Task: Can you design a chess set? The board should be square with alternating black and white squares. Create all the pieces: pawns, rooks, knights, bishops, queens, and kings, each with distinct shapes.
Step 341:
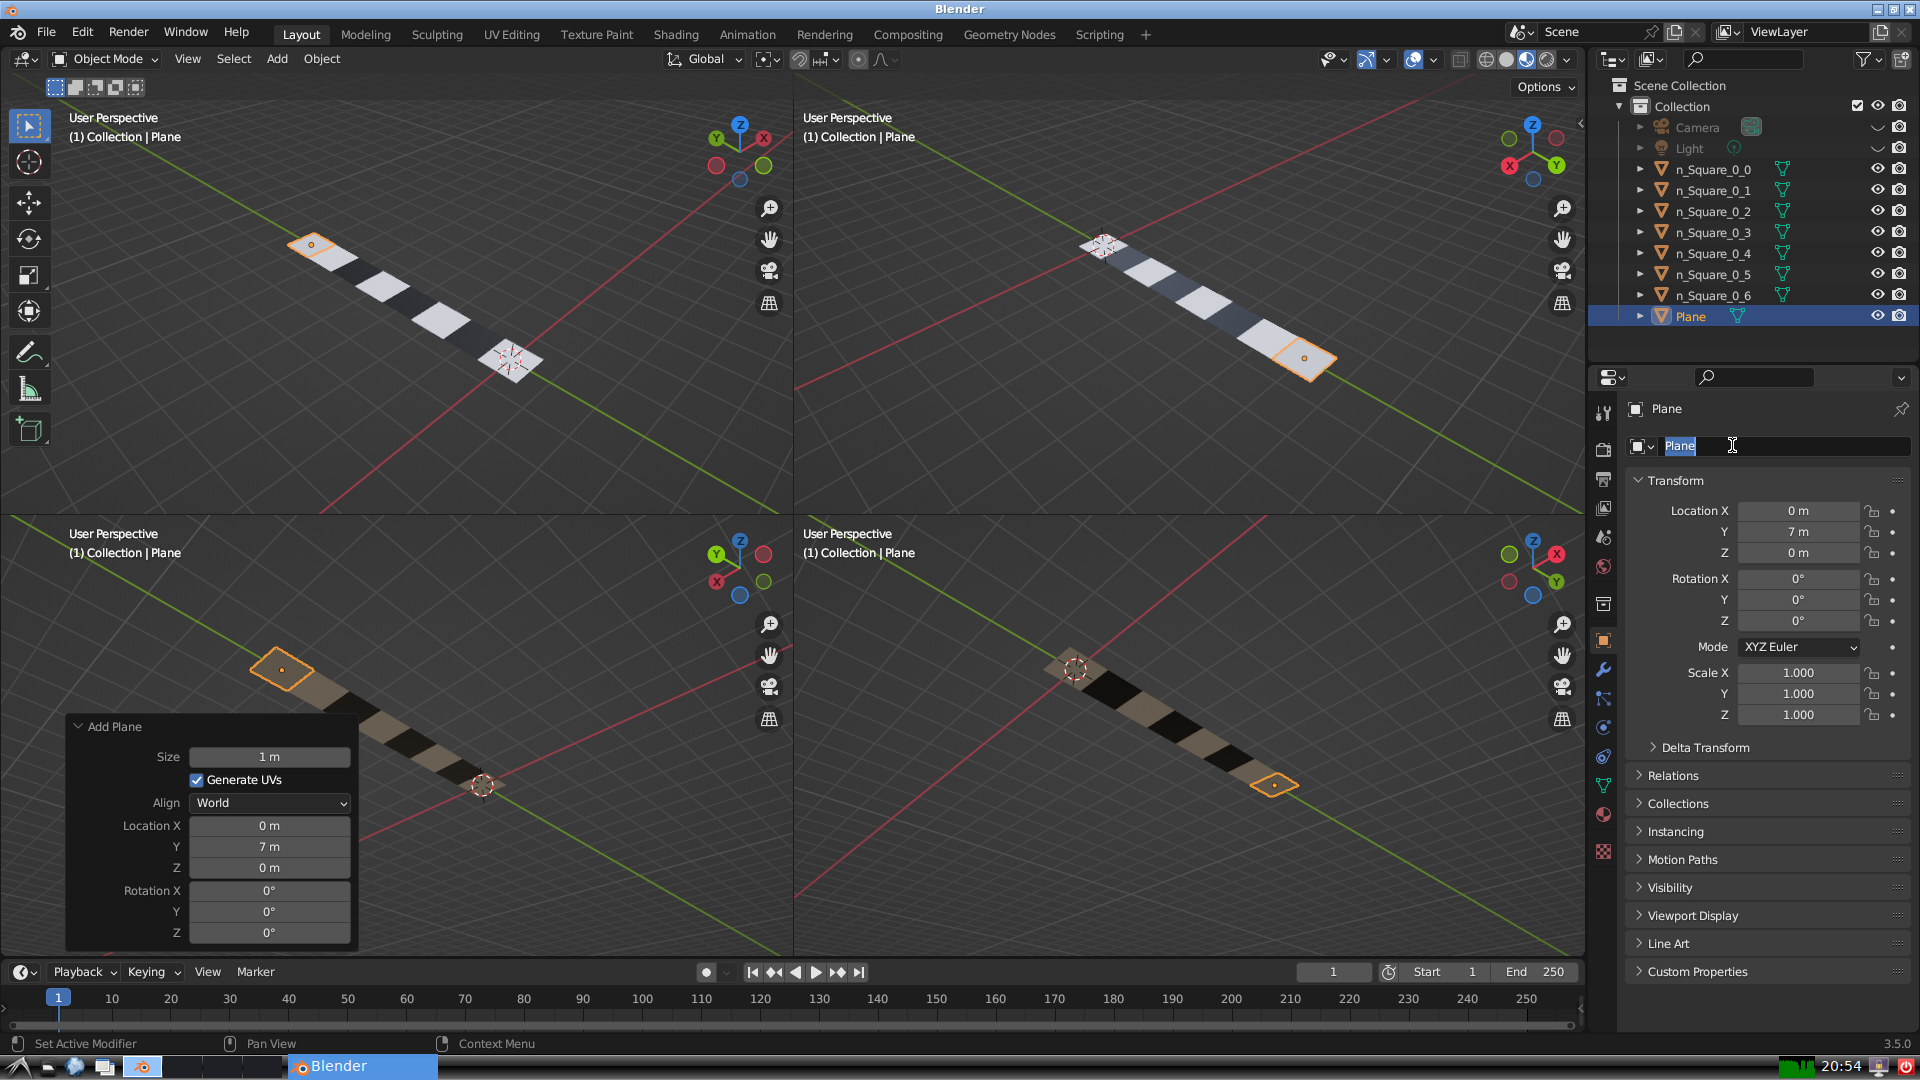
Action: input_text: n_Square_0_7